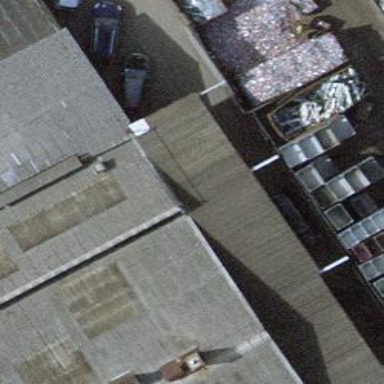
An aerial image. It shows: Car repair shop.